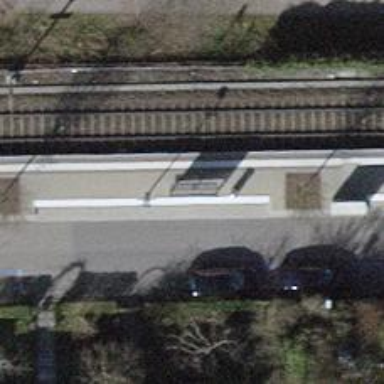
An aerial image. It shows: Bench for seating.